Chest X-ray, AP view. Patient: 55 years old, sex F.
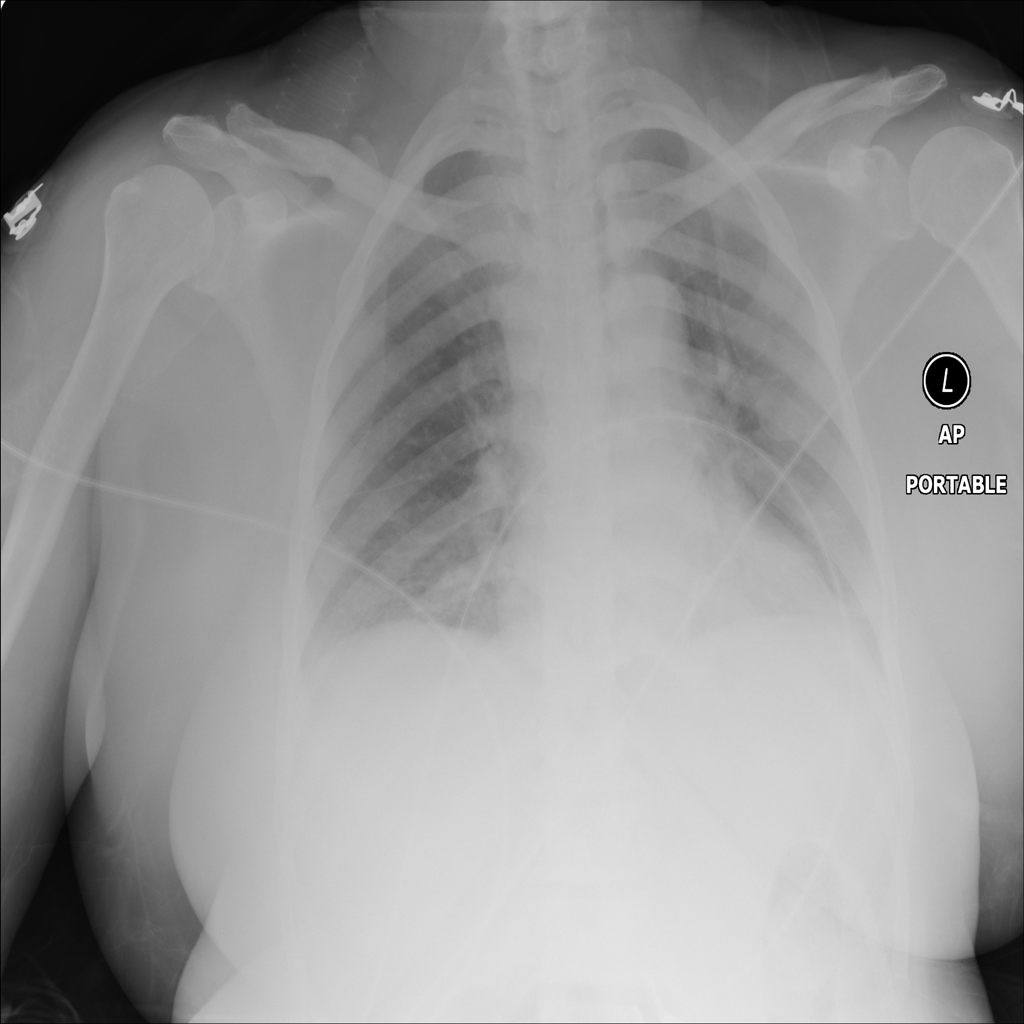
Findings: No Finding